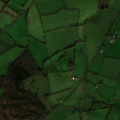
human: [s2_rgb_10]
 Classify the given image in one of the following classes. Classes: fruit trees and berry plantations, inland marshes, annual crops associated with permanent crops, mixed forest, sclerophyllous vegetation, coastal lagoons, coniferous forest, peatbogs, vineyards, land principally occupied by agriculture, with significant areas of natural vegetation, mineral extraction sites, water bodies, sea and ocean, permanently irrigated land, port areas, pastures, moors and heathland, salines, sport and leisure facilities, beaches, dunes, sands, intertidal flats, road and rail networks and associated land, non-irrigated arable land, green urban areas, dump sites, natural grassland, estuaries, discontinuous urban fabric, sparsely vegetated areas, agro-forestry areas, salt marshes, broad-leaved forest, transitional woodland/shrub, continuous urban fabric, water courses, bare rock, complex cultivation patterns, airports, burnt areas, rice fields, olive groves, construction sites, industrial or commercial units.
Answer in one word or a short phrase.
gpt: pastures, transitional woodland/shrub